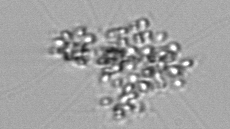
Label: Chaetoceros_didymus_TAG_external_flagellate